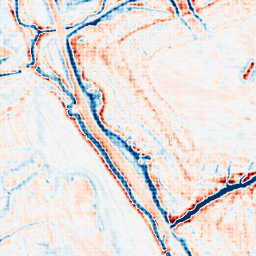
Category: edge_preserving
Decomposition family: bilateral
Decomposition parameters: d: 15
sigma_color: 150
sigma_space: 75
Upsampling method: sinc_hamming
Upsampling parameters: scale: 4
kernel_size: 4
Upsampling scale: 4